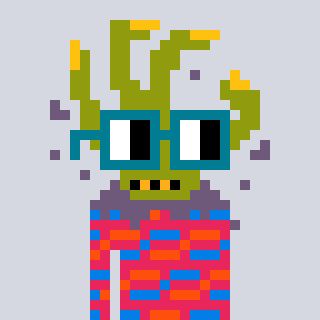
a pixel art character with square dark green glasses, a zombie-hand-shaped head and a redpinkish-colored body on a cool background